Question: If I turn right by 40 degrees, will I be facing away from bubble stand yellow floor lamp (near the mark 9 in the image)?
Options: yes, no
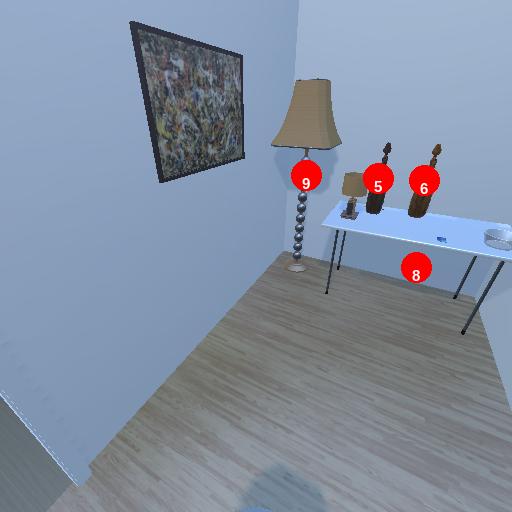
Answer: yes